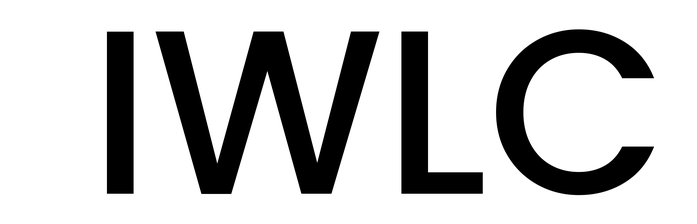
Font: Poppins-Medium